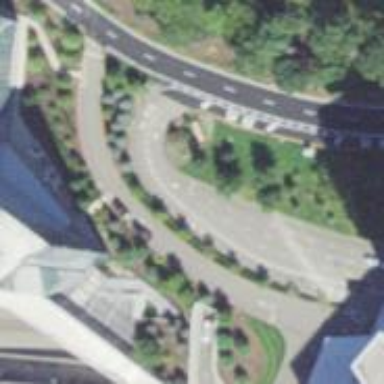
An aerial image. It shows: Street-side parking area with paved surface. The parking spaces are oriented parallel to the road.